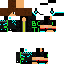
A male human skin with dark skin, wearing brown long hair dressed in a blue hoodie and black pants, featuring a closed mouth.